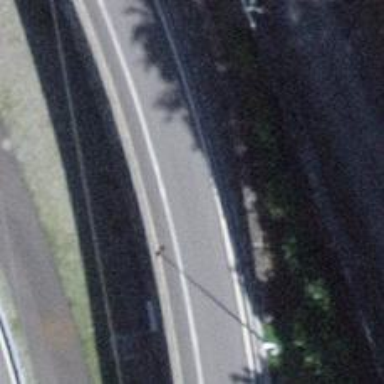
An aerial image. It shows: Primary link highway with asphalt surface.